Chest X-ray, PA view. Patient: 74 years old, sex M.
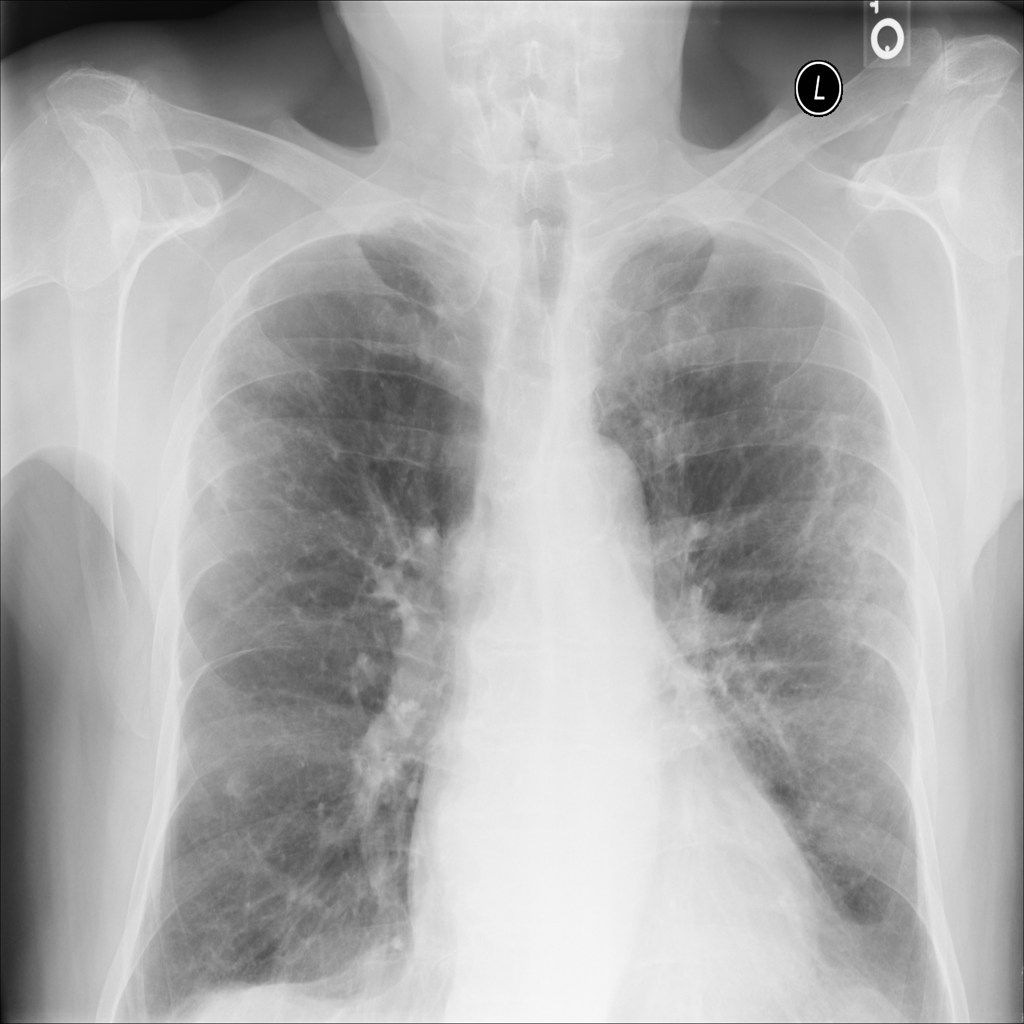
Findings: Infiltration, Nodule